Question: Can someone please tell me what this icon means in fiddler ?

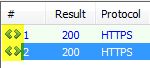
Answer: This icon is used for responses with 'Content-Type=Content-Type: text/html;'.